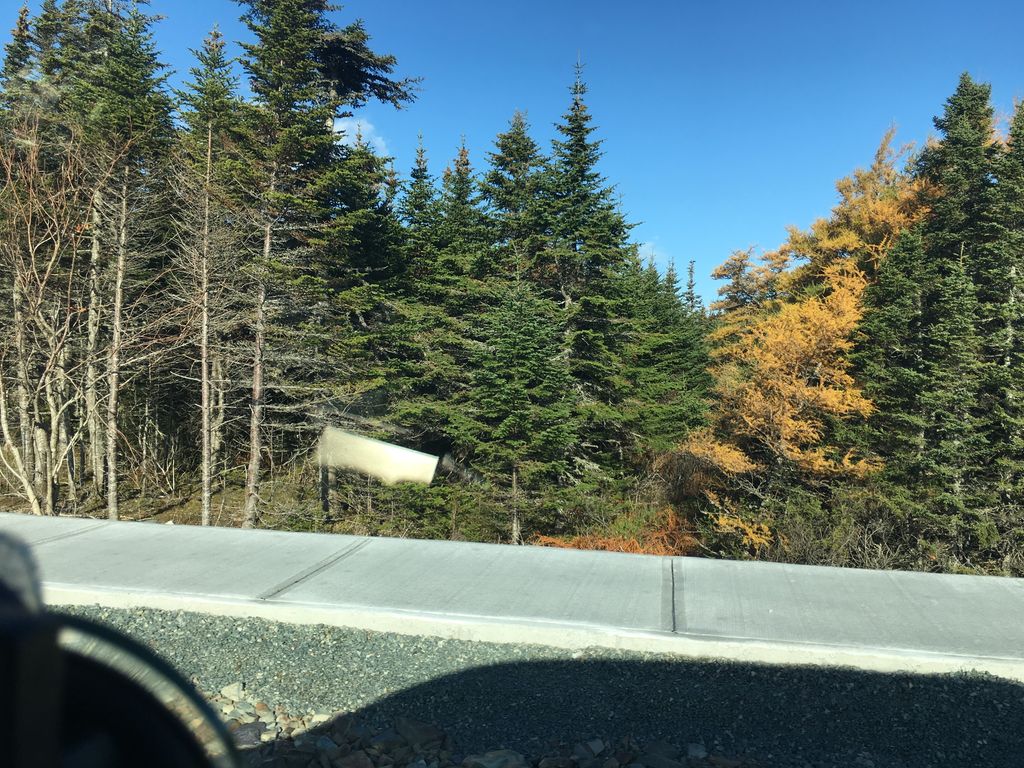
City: st_johns